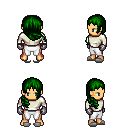
a pixel art fantasy rpg character, male body template, human, tanned skin, white long-sleeve shirt, white pants, green right-swept hairstyle, metal gloves, white slippers, four views (front, back, left, right), 2x2 character sprite sheet, small pixel art, hard edges, no anti-aliasing